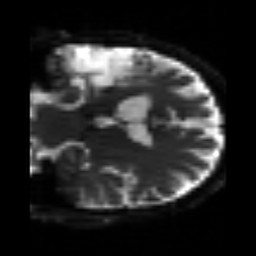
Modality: sbref
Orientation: coronal
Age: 47
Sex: male
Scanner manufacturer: siemens
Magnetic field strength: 3 T
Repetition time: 3.2 s
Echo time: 0.081 s